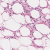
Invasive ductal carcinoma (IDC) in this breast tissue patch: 0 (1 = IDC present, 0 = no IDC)